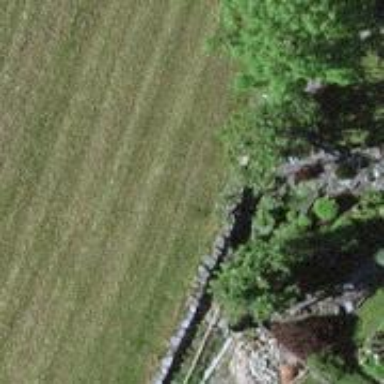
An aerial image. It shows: Dry stone wall barrier.